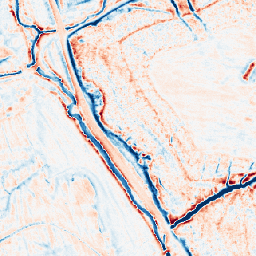
Category: edge_preserving
Decomposition family: anisotropic_diffusion
Decomposition parameters: iterations: 20
kappa: 100
gamma: 0.2
Upsampling method: area
Upsampling parameters: scale: 4
Upsampling scale: 4